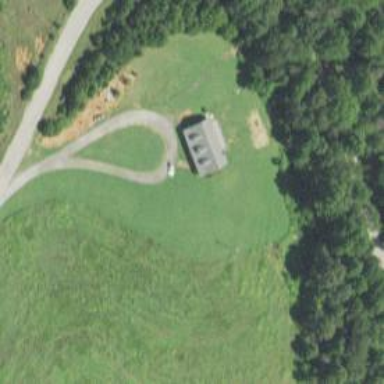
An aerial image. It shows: Driveway leading to service road.